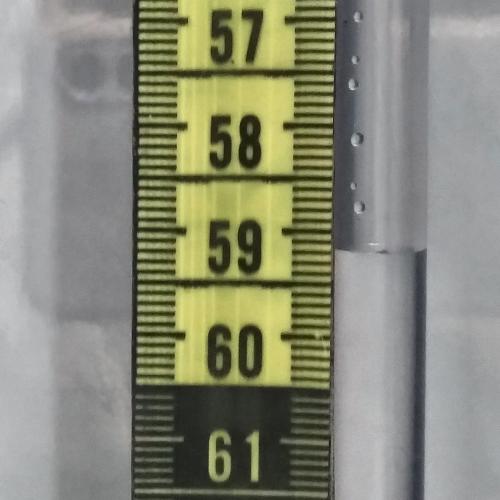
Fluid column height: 59.2 cm